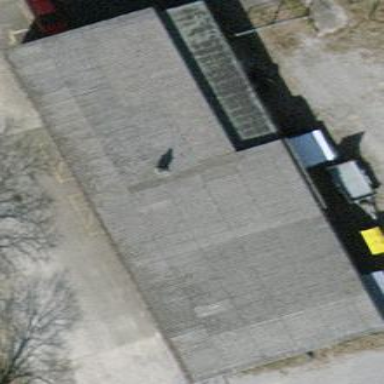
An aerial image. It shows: Warehouse.